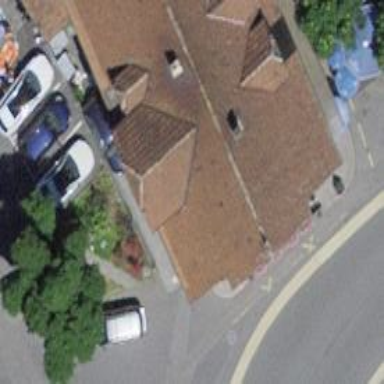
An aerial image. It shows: Restaurant.